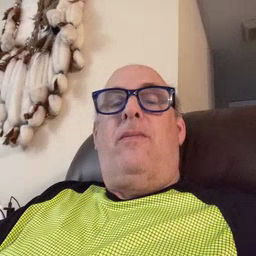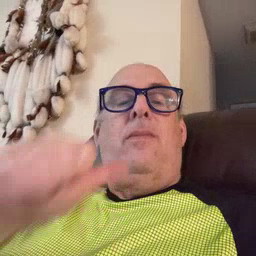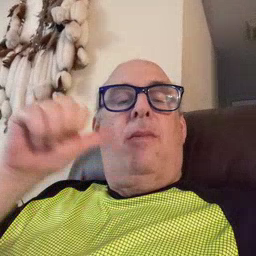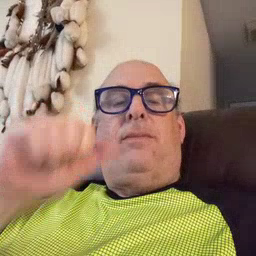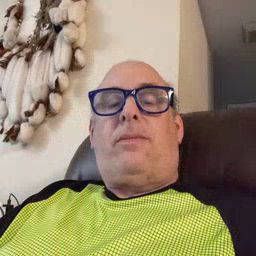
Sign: yesterday